Field crop: tomato
Growth stage: 1
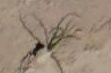
Species: cyperus